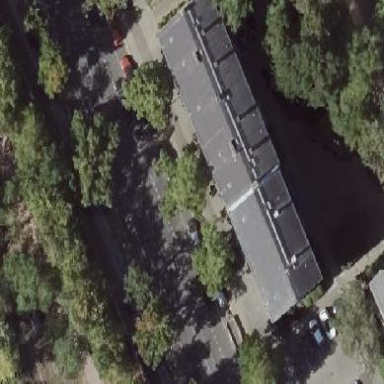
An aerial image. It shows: Apartment building with roof colored in b.